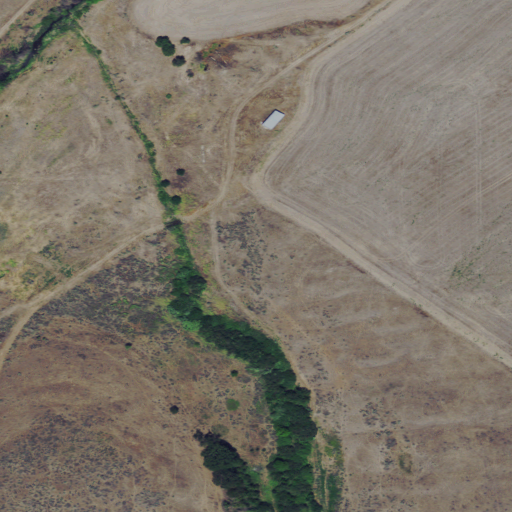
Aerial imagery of valley in Oregon named Jameson Canyon containing shrub, grassland, cultivated crops, open development, herbaceous wetlands, low intensity development, and deciduous forest